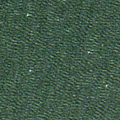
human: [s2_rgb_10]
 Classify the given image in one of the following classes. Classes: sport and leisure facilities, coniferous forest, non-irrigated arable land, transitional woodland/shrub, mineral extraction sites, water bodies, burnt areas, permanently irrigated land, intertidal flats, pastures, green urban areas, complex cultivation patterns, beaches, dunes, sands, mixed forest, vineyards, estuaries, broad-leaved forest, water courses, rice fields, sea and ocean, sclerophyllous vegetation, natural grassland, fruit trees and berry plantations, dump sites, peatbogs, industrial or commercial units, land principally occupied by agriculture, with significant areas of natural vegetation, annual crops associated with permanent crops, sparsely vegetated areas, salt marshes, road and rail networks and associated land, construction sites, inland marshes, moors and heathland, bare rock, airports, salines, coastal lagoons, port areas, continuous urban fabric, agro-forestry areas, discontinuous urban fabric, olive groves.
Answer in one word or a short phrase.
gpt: sea and ocean